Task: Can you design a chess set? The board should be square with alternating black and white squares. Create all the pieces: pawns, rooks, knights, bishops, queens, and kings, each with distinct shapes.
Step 5274:
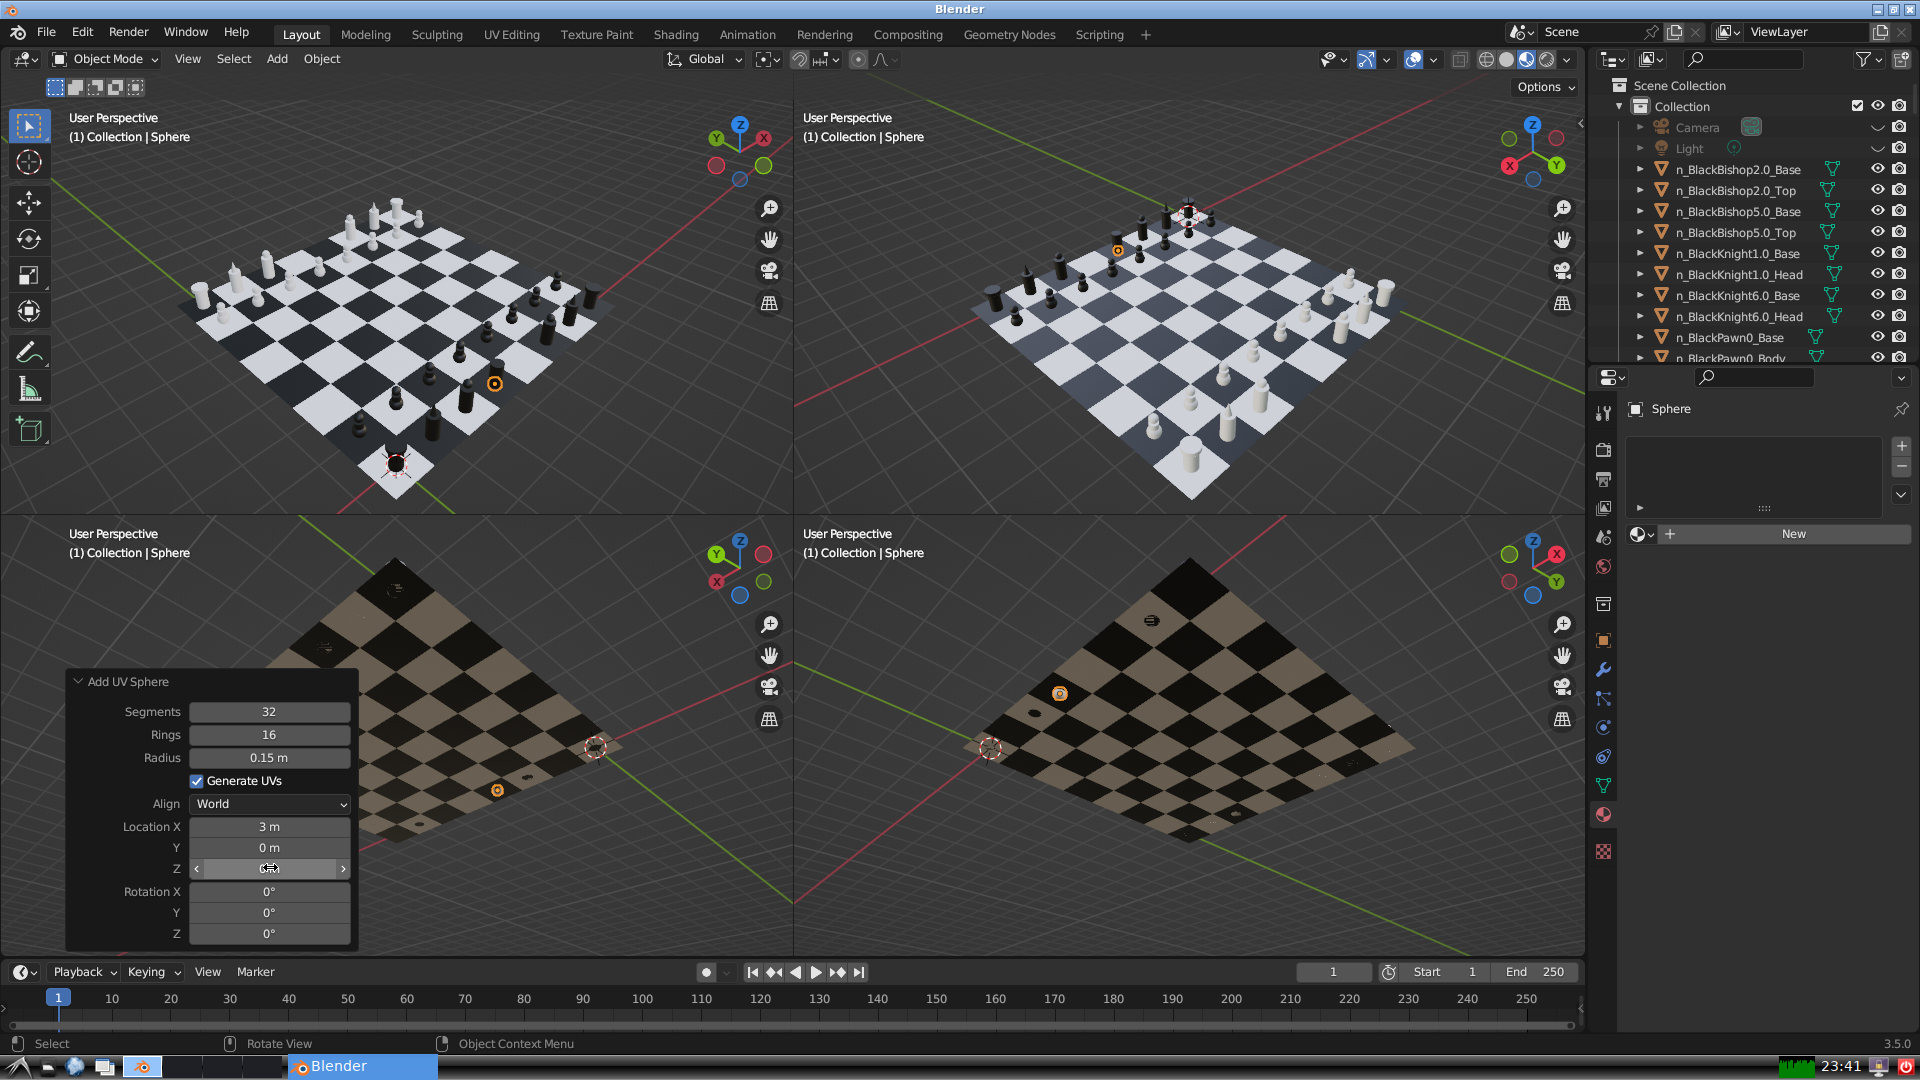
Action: click: no